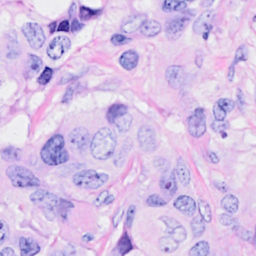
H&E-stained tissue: Breast